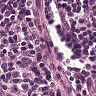
Metastatic tissue present: no